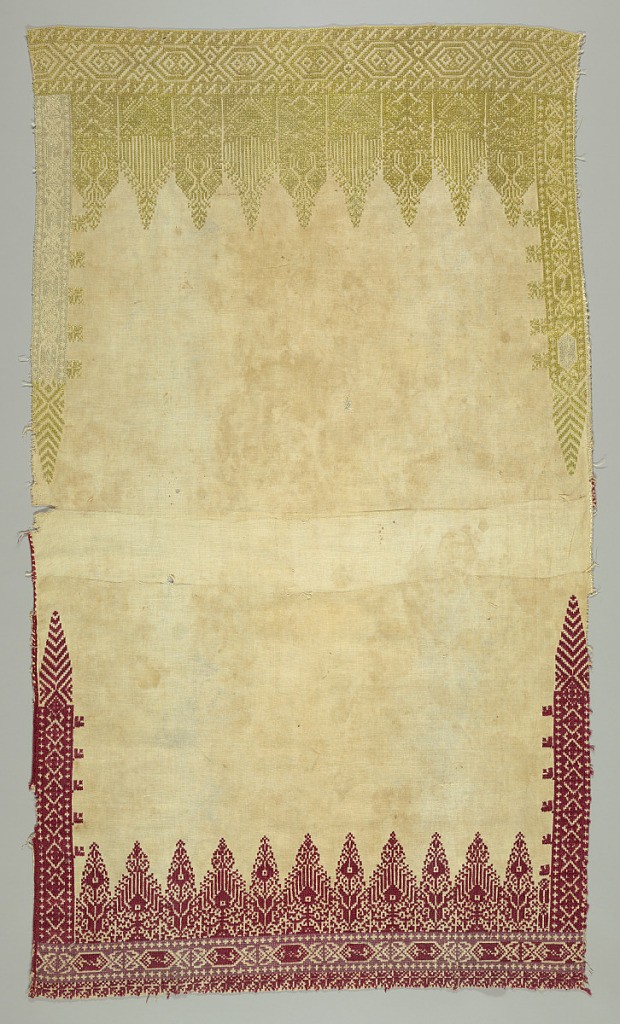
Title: Panel
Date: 19th century
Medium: cotton, silk Technique: cross stitch embroidery
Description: Panel of coarse cotton embroidered at one end in red silk with sections in violet. The other end shows embroidery in yellow-green and pale blue. Highly conventionalized border designs and stylized trees.